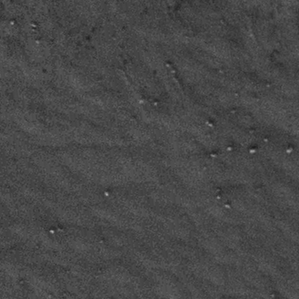
Label: frost